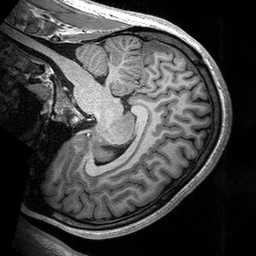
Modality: T1w
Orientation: sagittal
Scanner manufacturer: siemens
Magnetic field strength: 3 T
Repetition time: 2.53 s
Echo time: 0.00288 s